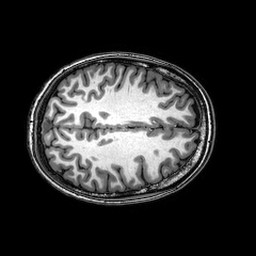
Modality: T1w
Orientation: axial
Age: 21
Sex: female
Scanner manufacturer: philips
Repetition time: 0.008292 s
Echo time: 0.0038 s